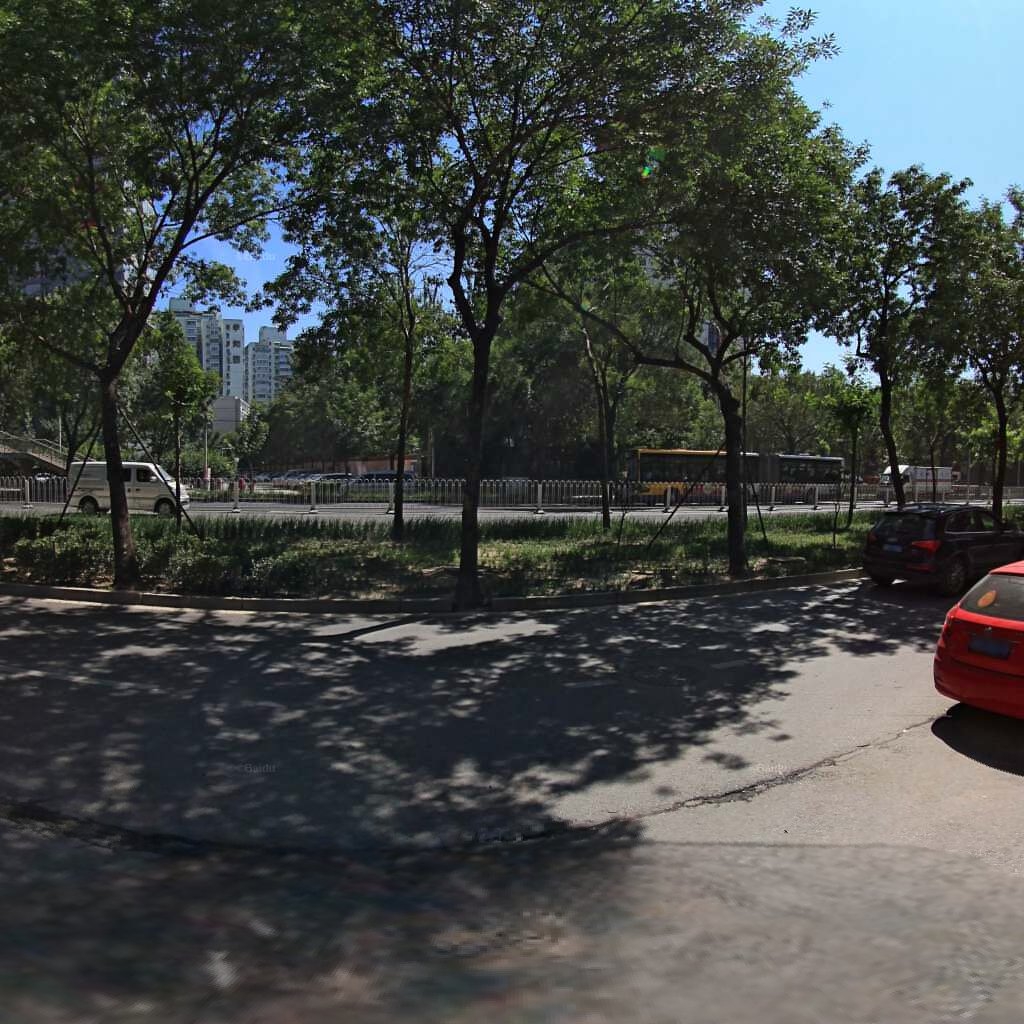
Region: Haidian
Road damage annotations: transverse crack